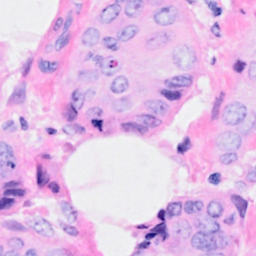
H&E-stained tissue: Breast